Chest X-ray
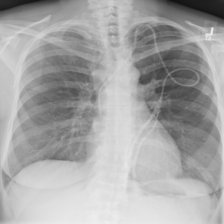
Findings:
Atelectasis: negative
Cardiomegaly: negative
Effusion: negative
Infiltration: negative
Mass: negative
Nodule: negative
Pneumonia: negative
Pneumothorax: negative
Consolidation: negative
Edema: negative
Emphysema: negative
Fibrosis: negative
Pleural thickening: negative
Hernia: negative